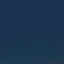
Land use / land cover: SeaLake